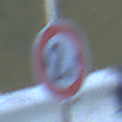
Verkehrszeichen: TatsaechlicheBreite2
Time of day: SunriseSunset
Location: Outdoor (RoadRail)
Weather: Clear
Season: NotSpecified
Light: Natural